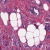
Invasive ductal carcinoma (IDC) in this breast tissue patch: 0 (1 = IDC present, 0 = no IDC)